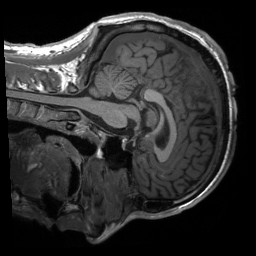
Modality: T1w
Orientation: sagittal
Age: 24
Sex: male
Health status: healthy
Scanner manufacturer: siemens
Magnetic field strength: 3 T
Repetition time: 2.3 s
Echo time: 0.00232 s